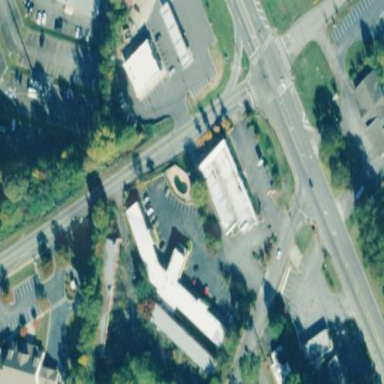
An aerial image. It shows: Building that is motel.